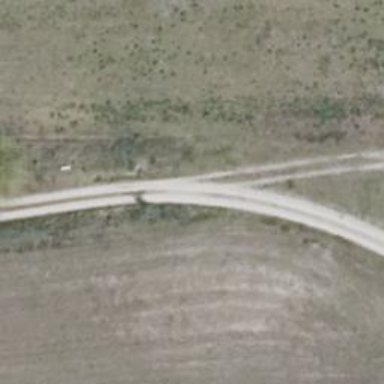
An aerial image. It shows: Dirt track road with grade 4 tracktype.